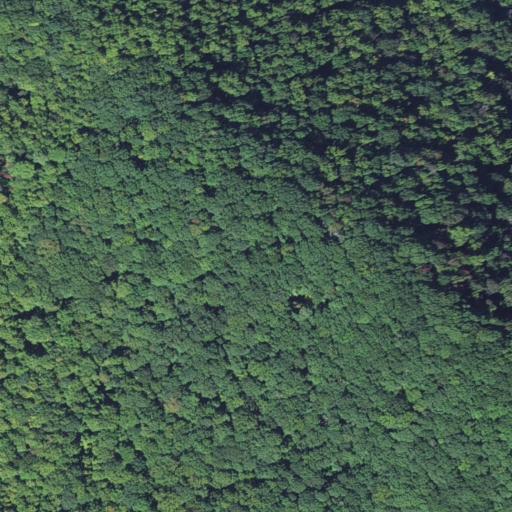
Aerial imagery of mountains in North Carolina named Copperas Mountain containing only deciduous forest